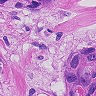
Metastatic tissue present: yes